Brain MRI, t2w sequence, axial 2D slice.
Patient: age 33, sex M, weight 90 kg, height 1.9 m
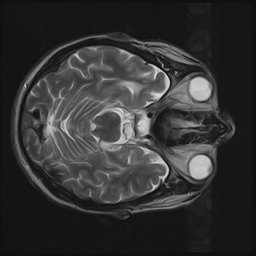